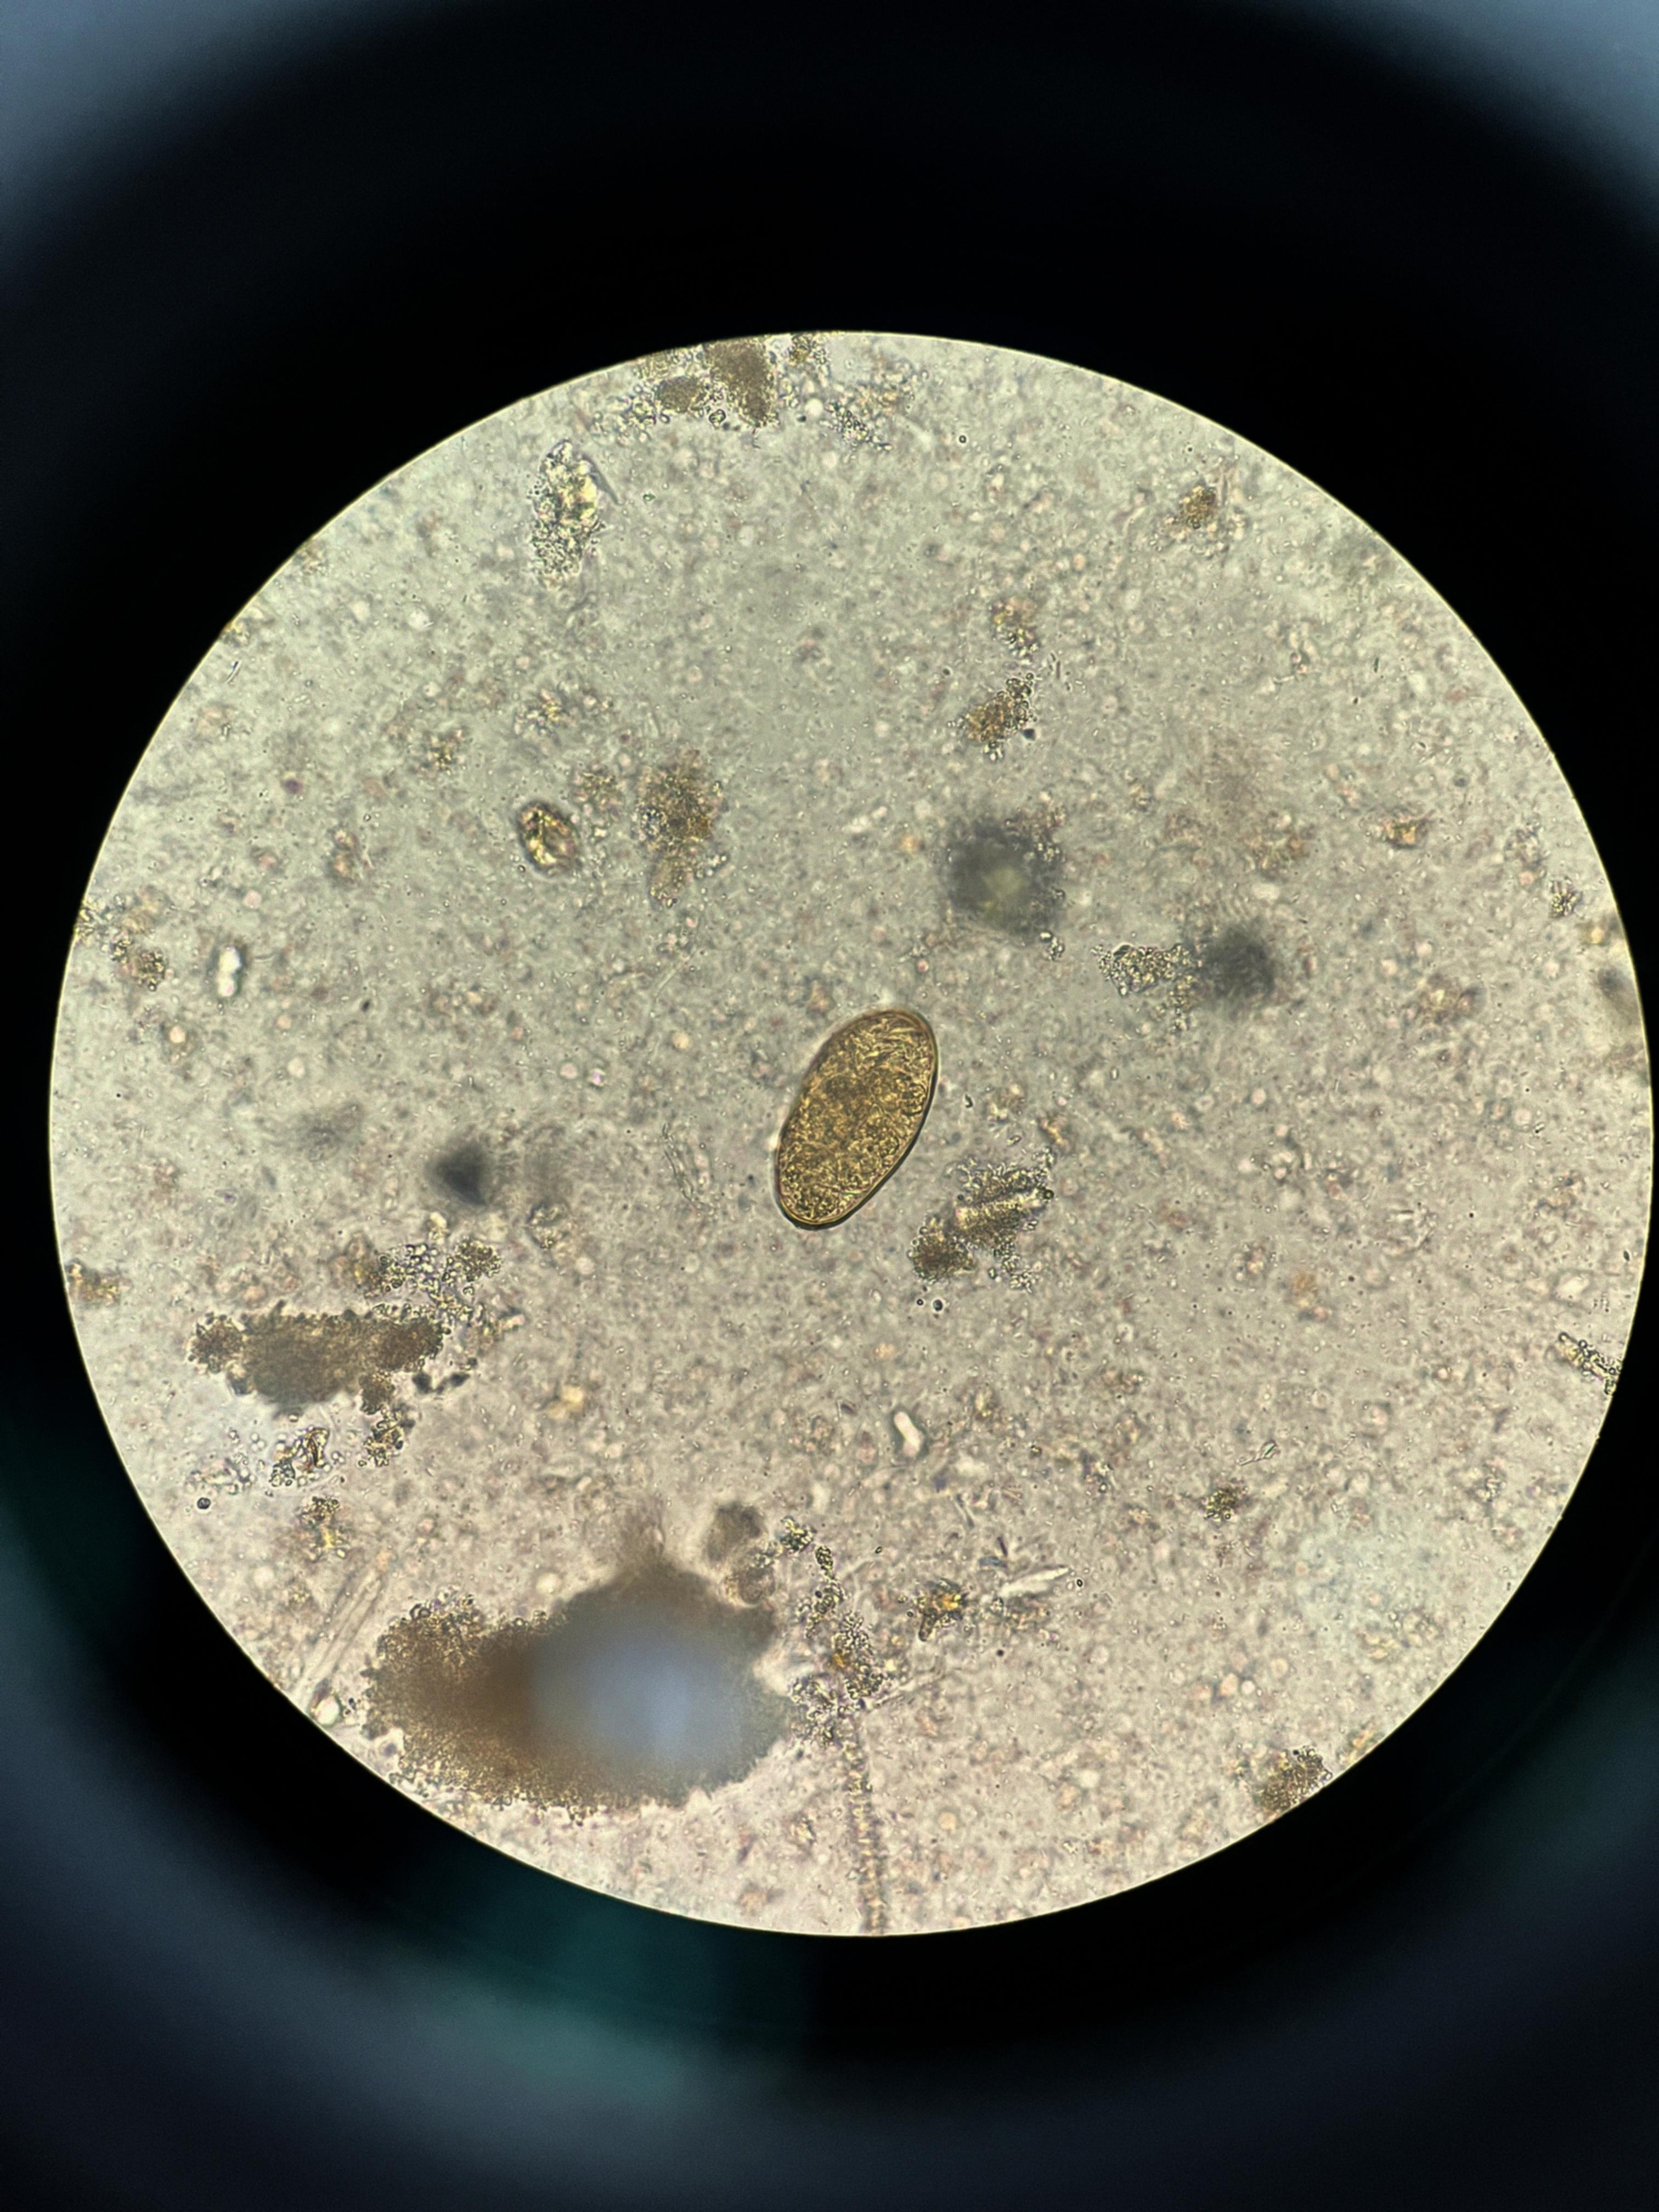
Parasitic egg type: Paragonimus spp